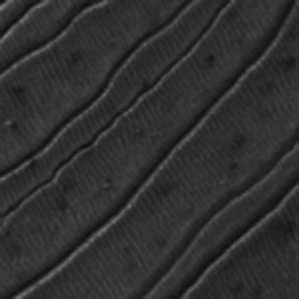
Label: frost